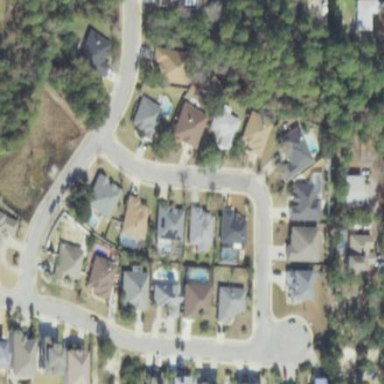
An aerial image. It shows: This residential area consists of single-family homes.